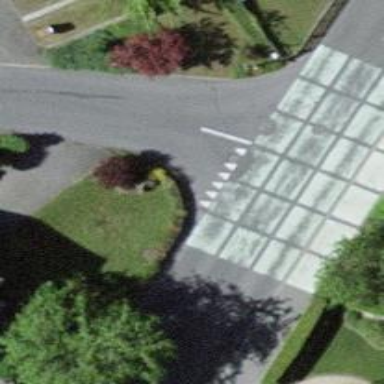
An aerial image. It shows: Road with "give way" sign.